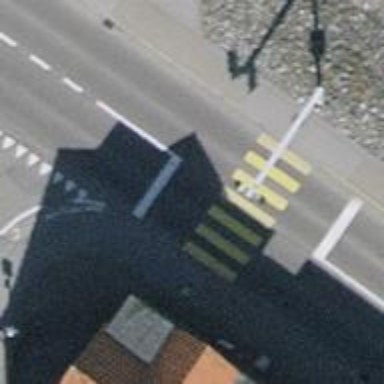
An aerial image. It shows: Crossing with zebra markings controlled by traffic signals.